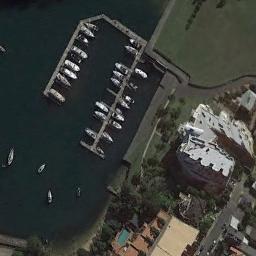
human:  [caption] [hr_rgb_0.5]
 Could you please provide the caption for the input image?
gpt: The harbor has lots of neatly docked boats and some buildings, Trees and a lawn are next to the harbor .

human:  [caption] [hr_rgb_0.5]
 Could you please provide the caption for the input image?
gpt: There are many branches of the harbor .

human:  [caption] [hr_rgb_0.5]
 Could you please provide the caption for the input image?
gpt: There are some ships moored in the harbor next to the building and the lawn, And there are still many empty spaces .

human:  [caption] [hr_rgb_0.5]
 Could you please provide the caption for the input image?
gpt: Many buildings of different shapes are near the harbor .

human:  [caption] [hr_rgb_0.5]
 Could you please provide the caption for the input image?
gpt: There are some buildings and trees around the harbor with some ships .